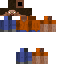
A male human skin with medium skin, wearing brown long hair dressed in a red tshirt and blue pants, featuring a closed mouth.